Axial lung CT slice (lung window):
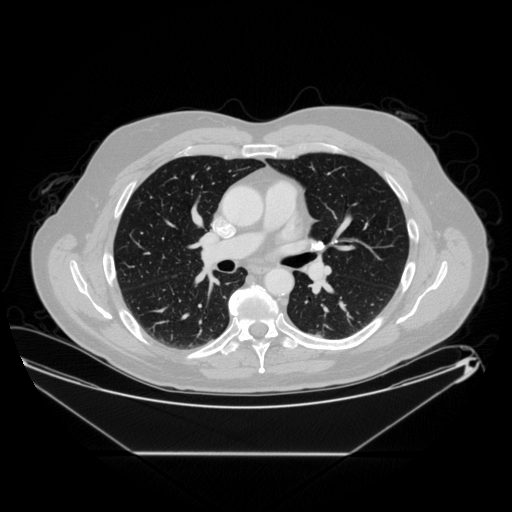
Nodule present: no